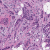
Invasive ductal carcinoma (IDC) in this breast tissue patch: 1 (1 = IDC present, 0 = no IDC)